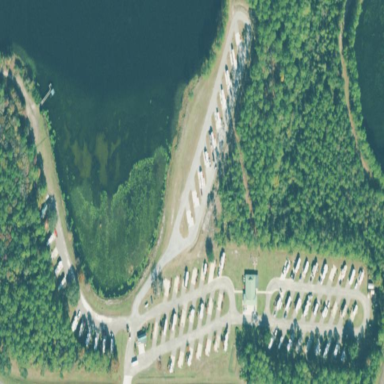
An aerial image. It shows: Caravan site with sanitary dump station available.